Question: I have following project structure

In 'exportPage.jsp' JSP I have included JS files as
'''
<%@ taglib uri="http://java.sun.com/jsp/jstl/core" prefix="c"%>
<script type="text/javascript" src="<c:url value="/js/jquery-1.11.2.min.js"/>"></script>
<script type="text/javascript" src="<c:url value="/js/dataTables.tableTools.js"/>"></script>
'''
But when I run app to access the page I am getting '404' error for both URLs. URL generated is as follow:
<URL>
What I have to configure in STS to fixed this issue. Is this build path issue. By the way this is Maven type Spring Project in STS.
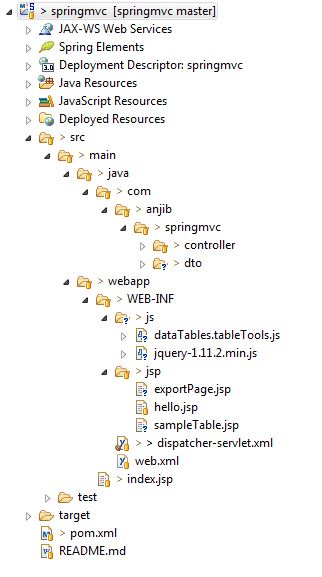
Answer: The problem is that:.So,your js files are in .When page load js files download to user PC and user has no access to this folder and you get error.You must create js folder outside .You can create your views in your because user has no access directly to this folder.